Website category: sports
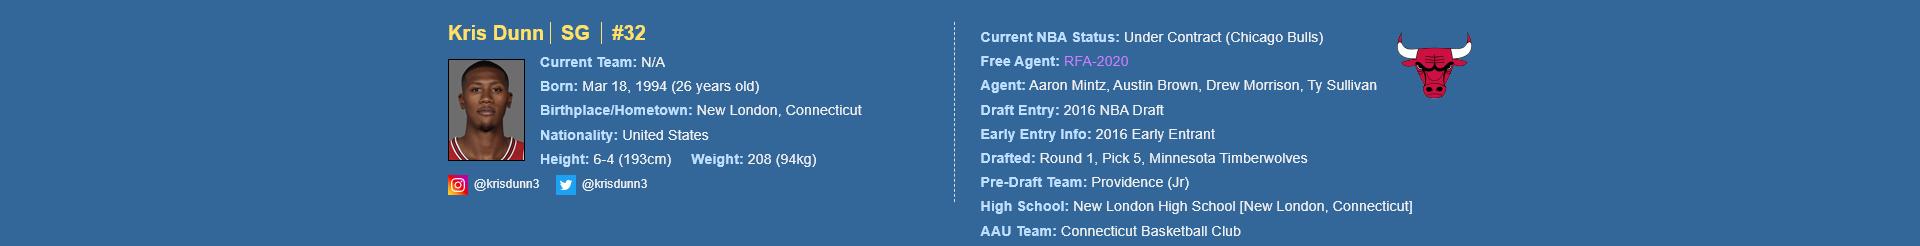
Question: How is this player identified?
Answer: Kris Dunn

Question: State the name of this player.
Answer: Kris Dunn

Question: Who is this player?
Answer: Kris Dunn

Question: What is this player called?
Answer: Kris Dunn

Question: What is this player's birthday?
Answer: Mar 18, 1994

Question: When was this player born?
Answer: Mar 18, 1994

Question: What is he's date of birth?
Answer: Mar 18, 1994

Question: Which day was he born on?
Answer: Mar 18, 1994

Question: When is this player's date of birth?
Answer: Mar 18, 1994

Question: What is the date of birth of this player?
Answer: Mar 18, 1994

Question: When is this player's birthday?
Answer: Mar 18, 1994

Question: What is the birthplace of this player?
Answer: New London, Connecticut

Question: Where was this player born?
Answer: New London, Connecticut

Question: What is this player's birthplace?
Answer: New London, Connecticut

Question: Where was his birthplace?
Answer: New London, Connecticut

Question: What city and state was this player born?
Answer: New London, Connecticut

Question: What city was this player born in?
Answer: New London, Connecticut

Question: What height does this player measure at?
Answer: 6-4 (193cm)

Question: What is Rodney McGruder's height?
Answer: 6-4 (193cm)

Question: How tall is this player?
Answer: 6-4 (193cm)

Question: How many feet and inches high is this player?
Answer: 6-4 (193cm)

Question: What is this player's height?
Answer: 6-4 (193cm)

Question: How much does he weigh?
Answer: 208 (94kg)

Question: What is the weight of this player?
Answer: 208 (94kg)

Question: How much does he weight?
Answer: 208 (94kg)

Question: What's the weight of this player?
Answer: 208 (94kg)

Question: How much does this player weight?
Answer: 208 (94kg)

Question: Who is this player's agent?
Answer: Aaron Mintz

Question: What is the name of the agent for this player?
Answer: Aaron Mintz

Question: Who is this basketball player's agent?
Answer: Aaron Mintz

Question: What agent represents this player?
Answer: Aaron Mintz

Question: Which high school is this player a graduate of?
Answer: New London High School

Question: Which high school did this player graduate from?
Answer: New London High School

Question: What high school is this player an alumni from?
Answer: New London High School

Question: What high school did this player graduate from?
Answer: New London High School

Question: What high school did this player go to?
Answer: New London High School

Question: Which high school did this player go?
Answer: New London High School